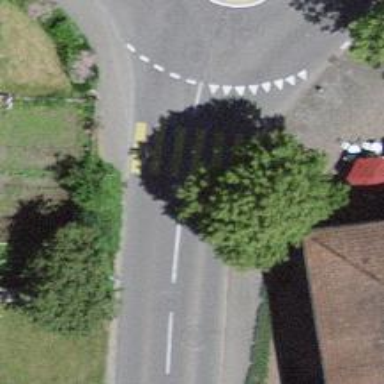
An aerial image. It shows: Uncontrolled zebra crossing on the road.